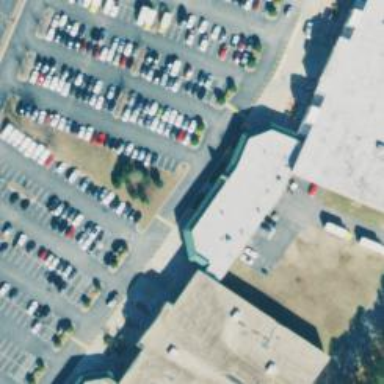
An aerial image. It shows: Car rental facility.